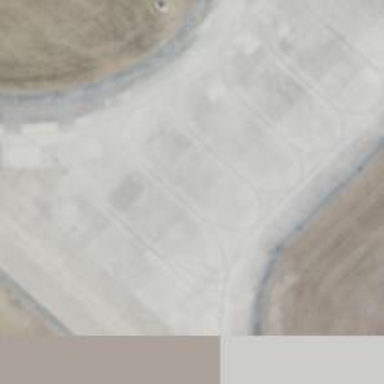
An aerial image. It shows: Taxiway at the airport with asphalt surface.